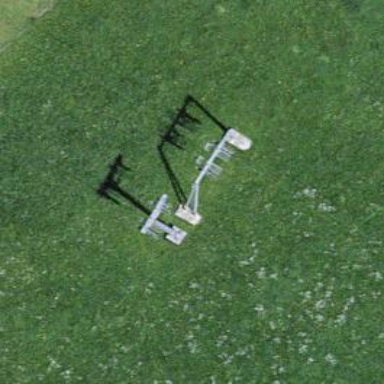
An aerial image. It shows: Pylon used for aerialway.